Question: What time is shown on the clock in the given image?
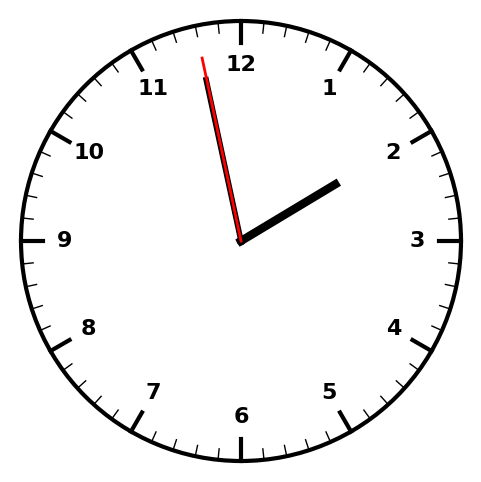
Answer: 01:57:58